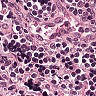
Metastatic tissue present: no